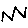
Label: zigzag